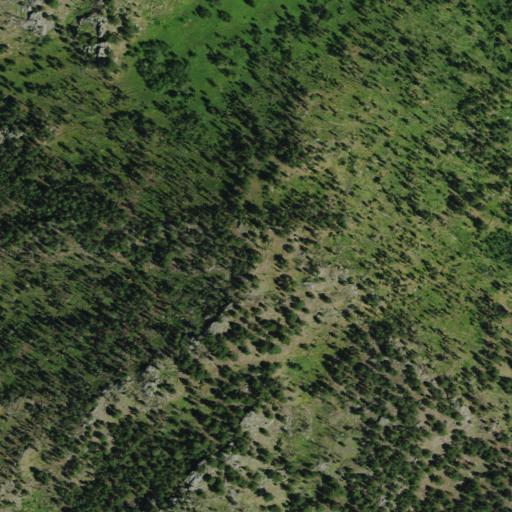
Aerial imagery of mountain in South Dakota named Atlantic Hill containing evergreen forest and shrub